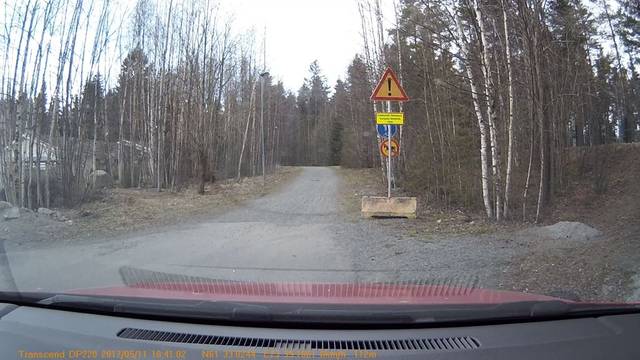
Region: Finland
Coordinates: 61.55, 23.653